Question: I have a Tilesheet loaded as a texture and I am trying to render a single tile from the texture
'''
glTexEnvf(GL_TEXTURE_ENV, GL_TEXTURE_ENV_MODE, GL_REPLACE);
glBindTexture(GL_TEXTURE_2D, TileSheet);
float TY = (Tile / 16) * 0.0625;
float TX = (Tile % 16) * 0.0625;
glBegin(GL_QUADS);
glTexCoord2f(TX, TY); glTexCoord2f(0, 0); glVertex3f(X, Y, 0);
glTexCoord2f(TX + 0.0625, TY); glVertex3f(X + TILE_SIZE, Y, 0);
glTexCoord2f(TX + 0.0625, TY + 0.0625); glVertex3f(X + TILE_SIZE, Y + TILE_SIZE, 0);
glTexCoord2f(TX, TY + 0.0625); glVertex3f(X, Y + TILE_SIZE, 0);
glEnd();
'''
'Tile' is an 'int' and represents what tile to render on the tilesheet
'0.0625' being Width and Height of my Tilesheet / How many tiles per line '(512 / 16)'
So in the tilesheet it is 16 tiles wide so if 'Tile' was 16 it would be the tile on the left and one tile from the top of the tilesheet. But this is what I get
So the top left is '[0][0]' and the bottom right is '[1][0]' I dont see what im doing wrong. any help would be greatly appreciated.
Thanks.
I should also mention that if 'Tile == 0' it renders the correct tile, but as soon as 'Tile > 0' the tile ends up as above.
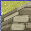
Answer: You call 'glTexCoord2f' twice before you call 'glVertex3f'. That does not look right.
It looks like this line:
'glTexCoord2f(TX, TY); glTexCoord2f(0, 0); glVertex3f(X, Y, 0);'
Should be:
'glTexCoord2f(TX, TY); glVertex3f(X, Y, 0);'